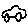
Label: car